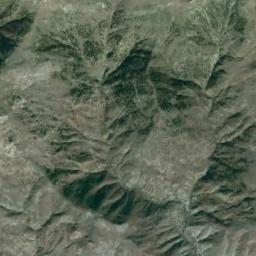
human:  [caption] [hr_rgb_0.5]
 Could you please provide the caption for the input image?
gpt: The folded mountain consists of some ridges and valleys .

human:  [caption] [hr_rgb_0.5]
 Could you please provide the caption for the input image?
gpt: The mountain is consist of half of green plants and half of bare land .

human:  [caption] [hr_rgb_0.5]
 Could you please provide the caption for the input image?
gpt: This mountain is completely covered by vegetation and there is a winding path in it .

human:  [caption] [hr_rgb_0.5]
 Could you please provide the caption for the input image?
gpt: The mountain is uneven and rough .

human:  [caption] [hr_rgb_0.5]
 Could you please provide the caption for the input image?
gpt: There are some rifts and green mosses on the brown mountain .